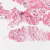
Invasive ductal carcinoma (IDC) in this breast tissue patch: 1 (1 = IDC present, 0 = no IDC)